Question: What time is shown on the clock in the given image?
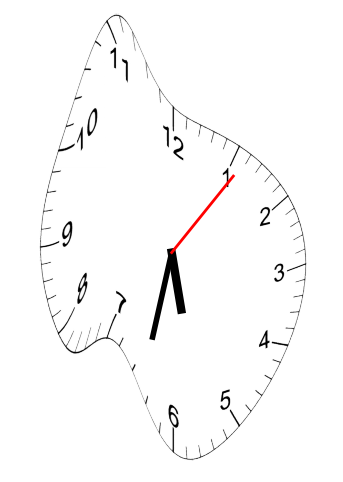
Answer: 05:32:06